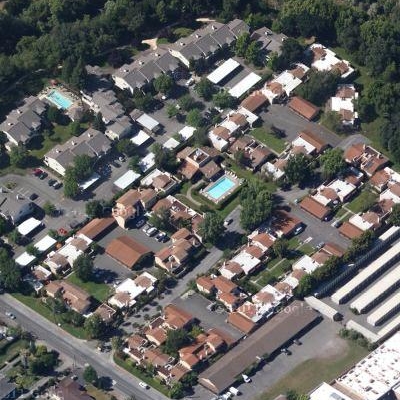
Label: Resident